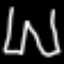
Label: pants